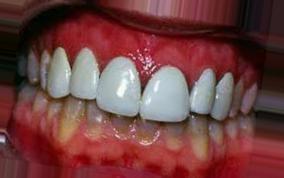
Condition: Tooth Discoloration